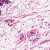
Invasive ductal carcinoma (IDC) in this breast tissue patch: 0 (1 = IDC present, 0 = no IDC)